Field crop: tomato
Growth stage: 1
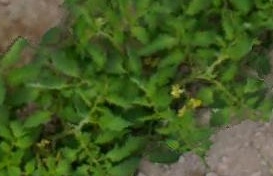
Species: tomato